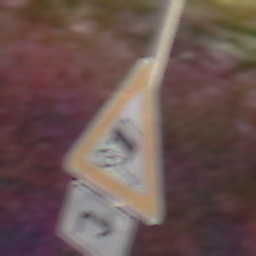
Verkehrszeichen: SchleuderOderRutschgefahr
Zusatzzeichen unten: RichtungsangabeDurchPfeile5
Umgebung: Outdoor, Suburban
Tageszeit: Night
Wetter: Clear
Licht: Artificial
Jahreszeit: NotSpecified
Kontrast: HighContrast